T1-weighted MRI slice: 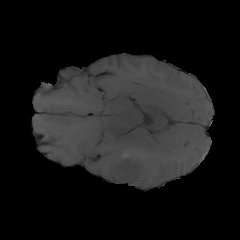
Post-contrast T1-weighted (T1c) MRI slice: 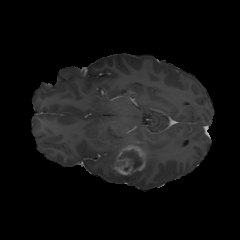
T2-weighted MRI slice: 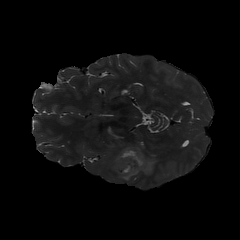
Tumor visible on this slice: yes